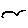
Label: cloud